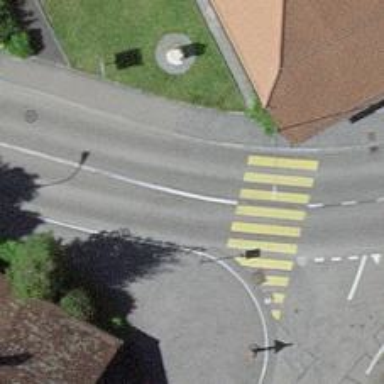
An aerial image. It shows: Marked road crossing.